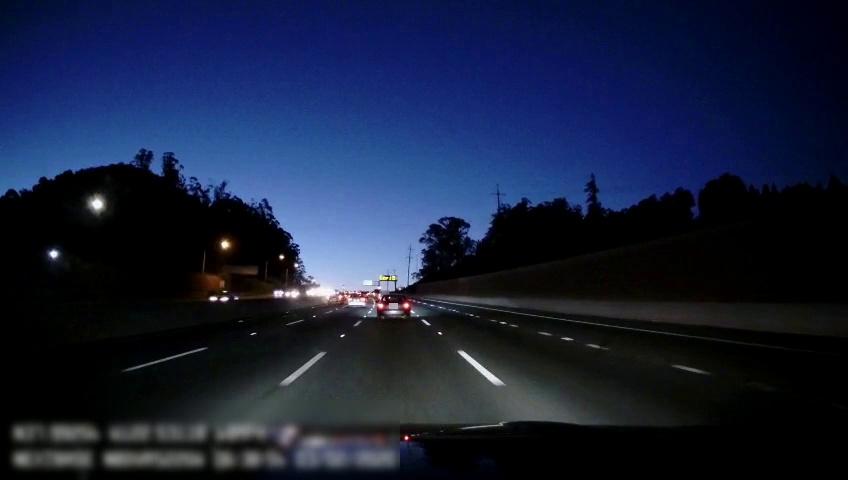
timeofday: Night
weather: Other
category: Drivable Space
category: Vehicles | SUV
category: Vehicles | SUV
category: Vehicles | Car
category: Vehicles | Truck
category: Vehicles | Car
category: Vehicles | Car
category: Vehicles | SUV
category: Lanes | Alternate Lane
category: Lanes | Alternate Lane
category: Lanes | Current Lane
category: Lanes | Current Lane
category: Lanes | Alternate Lane
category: Lanes | Alternate Lane